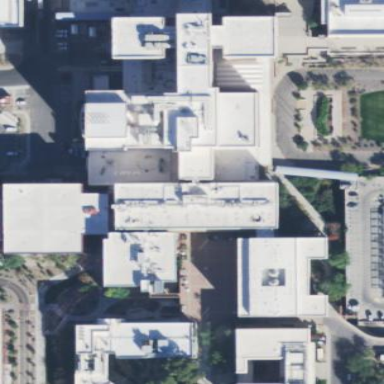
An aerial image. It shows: University building.